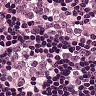
Metastatic tissue present: yes